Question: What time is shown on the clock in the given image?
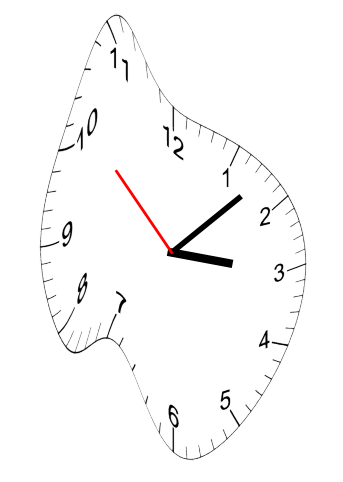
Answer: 03:07:52